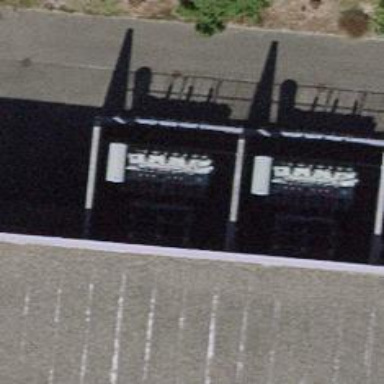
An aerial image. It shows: Outdoor transformer.